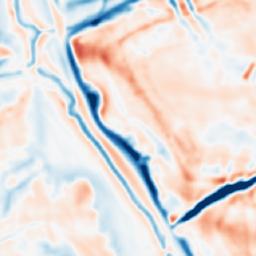
Category: multiscale
Decomposition family: dog_multiscale
Decomposition parameters: sigma_ratio: 1.4
n_scales: 4
base_sigma: 2
Upsampling method: nearest
Upsampling parameters: scale: 2
Upsampling scale: 2